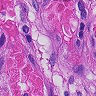
Metastatic tissue present: yes